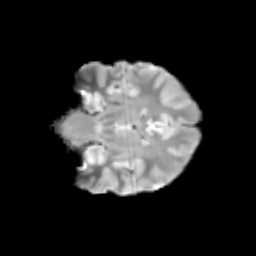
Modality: T2w
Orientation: coronal
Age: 11
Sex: female
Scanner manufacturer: siemens
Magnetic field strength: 3 T
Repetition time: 3.8 s
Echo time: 0.07 s